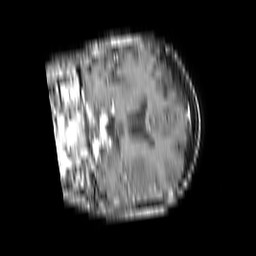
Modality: T1w
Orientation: coronal
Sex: female
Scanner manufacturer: philips
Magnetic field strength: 1.5 T
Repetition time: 0.1865 s
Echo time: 0.001849 s